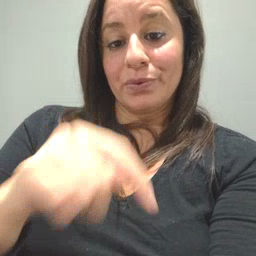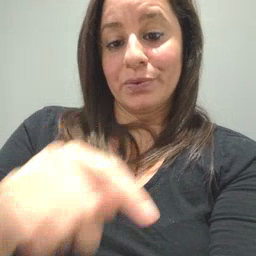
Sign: toy